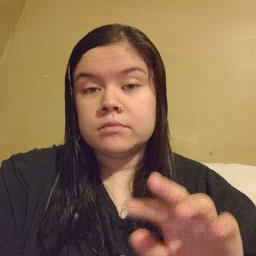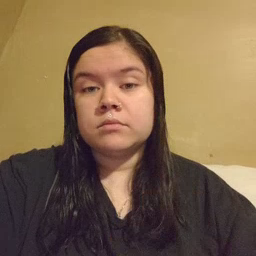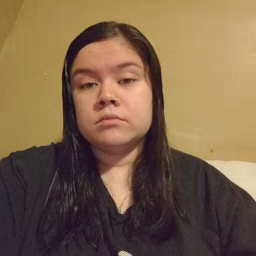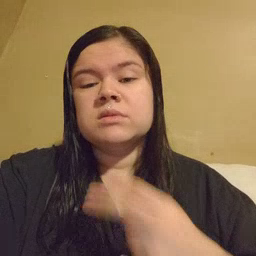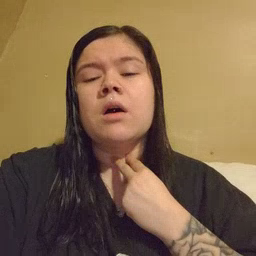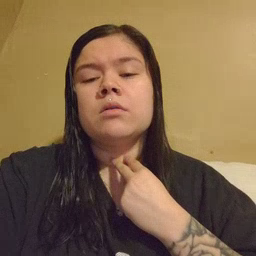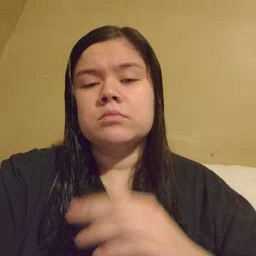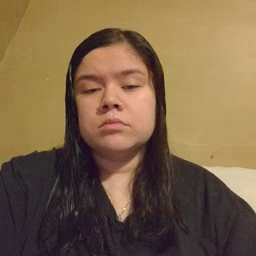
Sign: stuck